Question: I'm looking to filter a query based on user input into a text box and display results in the list box. I know it can be done but I can't seem to find the right direction. Here's and example of a query I'd like to filter:
'''
var q2 = from o in db.Orders
orderby o.OrderDate descending
join c in db.Customers on o.CustomerID equals c.CustomerID
select new { Customer = c.ContactName, orderDate = o.OrderDate, orderID = o.OrderID };
'''
I'd like to be able to say filter the OrderID or say ContactName. I'm only learning so please be gentle but any help would be greatly appreciated! Here's a snapshot also to help if my explanation wasn't good enough.

OK, I got this from Andrie! Its a start but not sure where to go in terms of actually filtering.
'''
'var q2 = from o in db.Orders
orderby o.OrderDate descending
join c in db.Customers on o.CustomerID equals c.CustomerID
select new { Customer = c.ContactName, orderDate = o.OrderDate, orderID = o.OrderID };
if (tbxSearch.Text != null)
{
q2 = q2.Where();
}
lbxQ2.ItemsSource = q2;'
'''
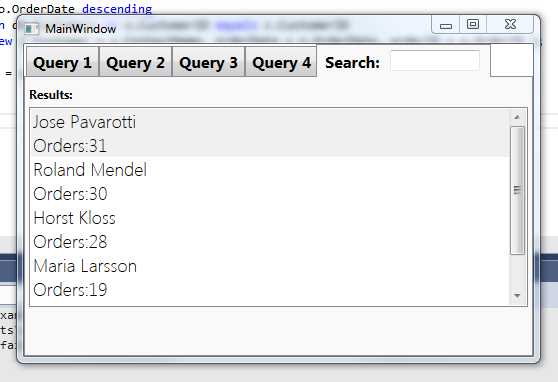
Answer: You are looking for a 'where' clause.
If you know from the input which field should be filtered (dynamic field filtering is a lot more complicated), you can do something along these lines:
'''
var q2 = from o in db.Orders
orderby o.OrderDate descending
join c in db.Customers on o.CustomerID equals c.CustomerID
select new { Customer = c.ContactName, orderDate = o.OrderDate, orderID = o.OrderID };
if (customer name filter is not empty)
{
q2 = q2.Where(x => x.Customer == <customer name filter value>);
}
if (order id filter is not empty)
{
q2 = q2.Where(x => x.OrderID == <order id filter value>);
}
'''
Of course above is just a pseudo code to show the basic idea, you should actually apply filters based on your requirements.